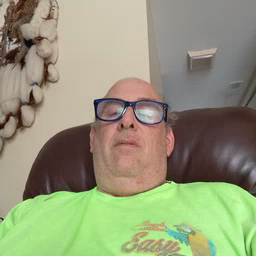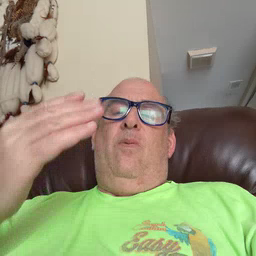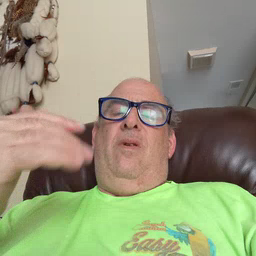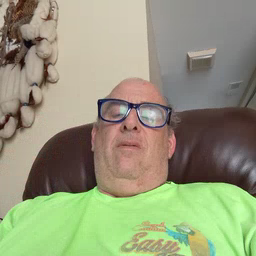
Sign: wait